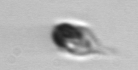
Label: Mesodinium